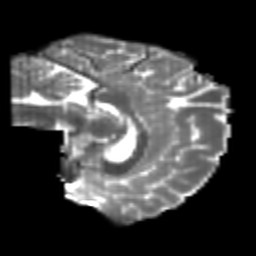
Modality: T2w
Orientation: sagittal
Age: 21
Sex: female
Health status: healthy
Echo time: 0.074 s